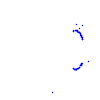
Particle: proton